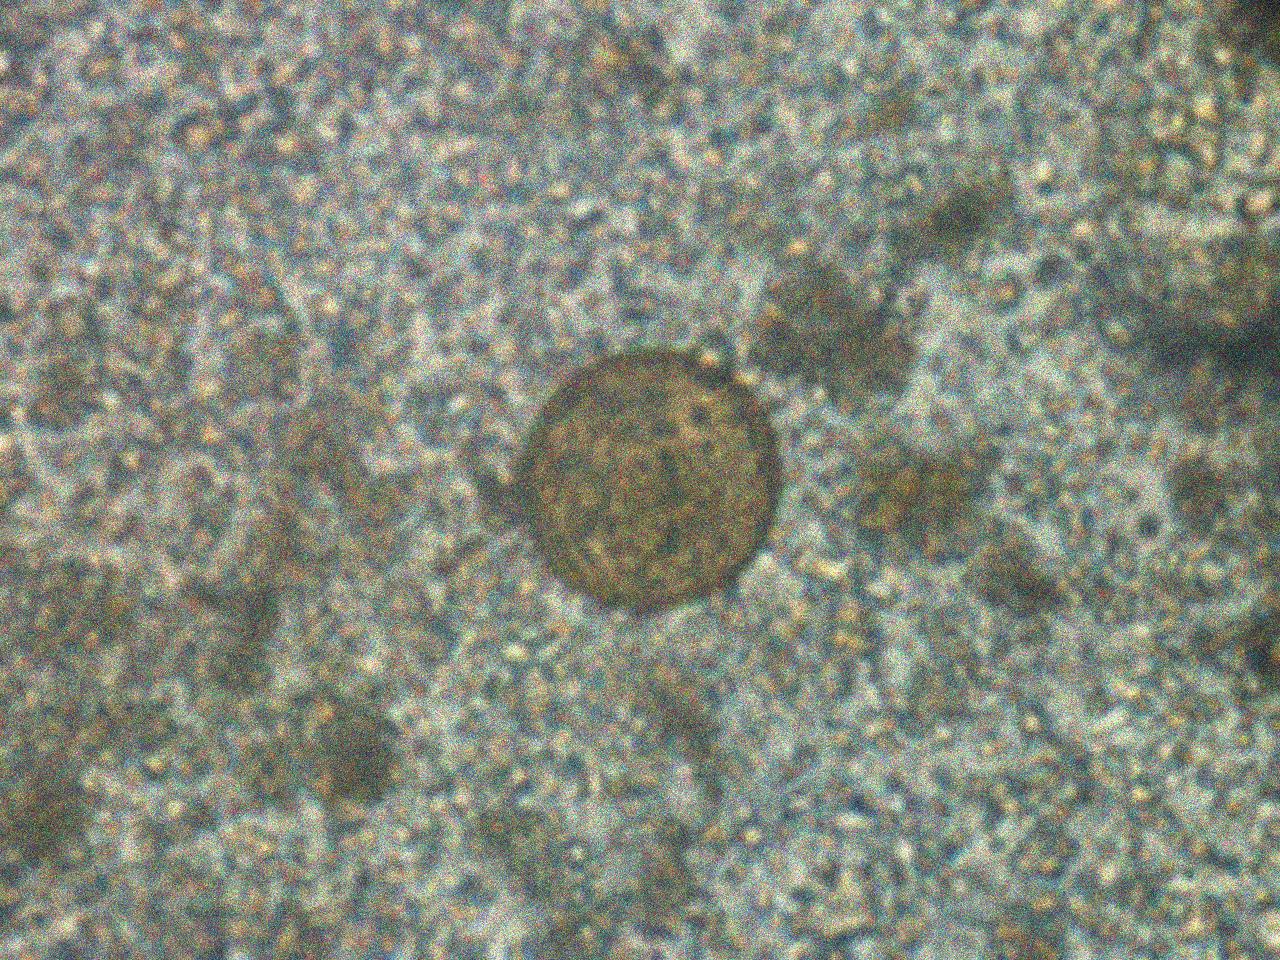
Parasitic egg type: Hymenolepis diminuta